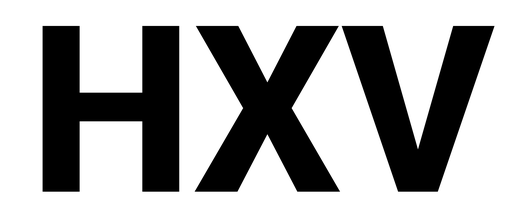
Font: Roboto_ExtraBold